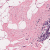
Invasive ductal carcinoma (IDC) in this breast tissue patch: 0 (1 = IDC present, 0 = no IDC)